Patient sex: F
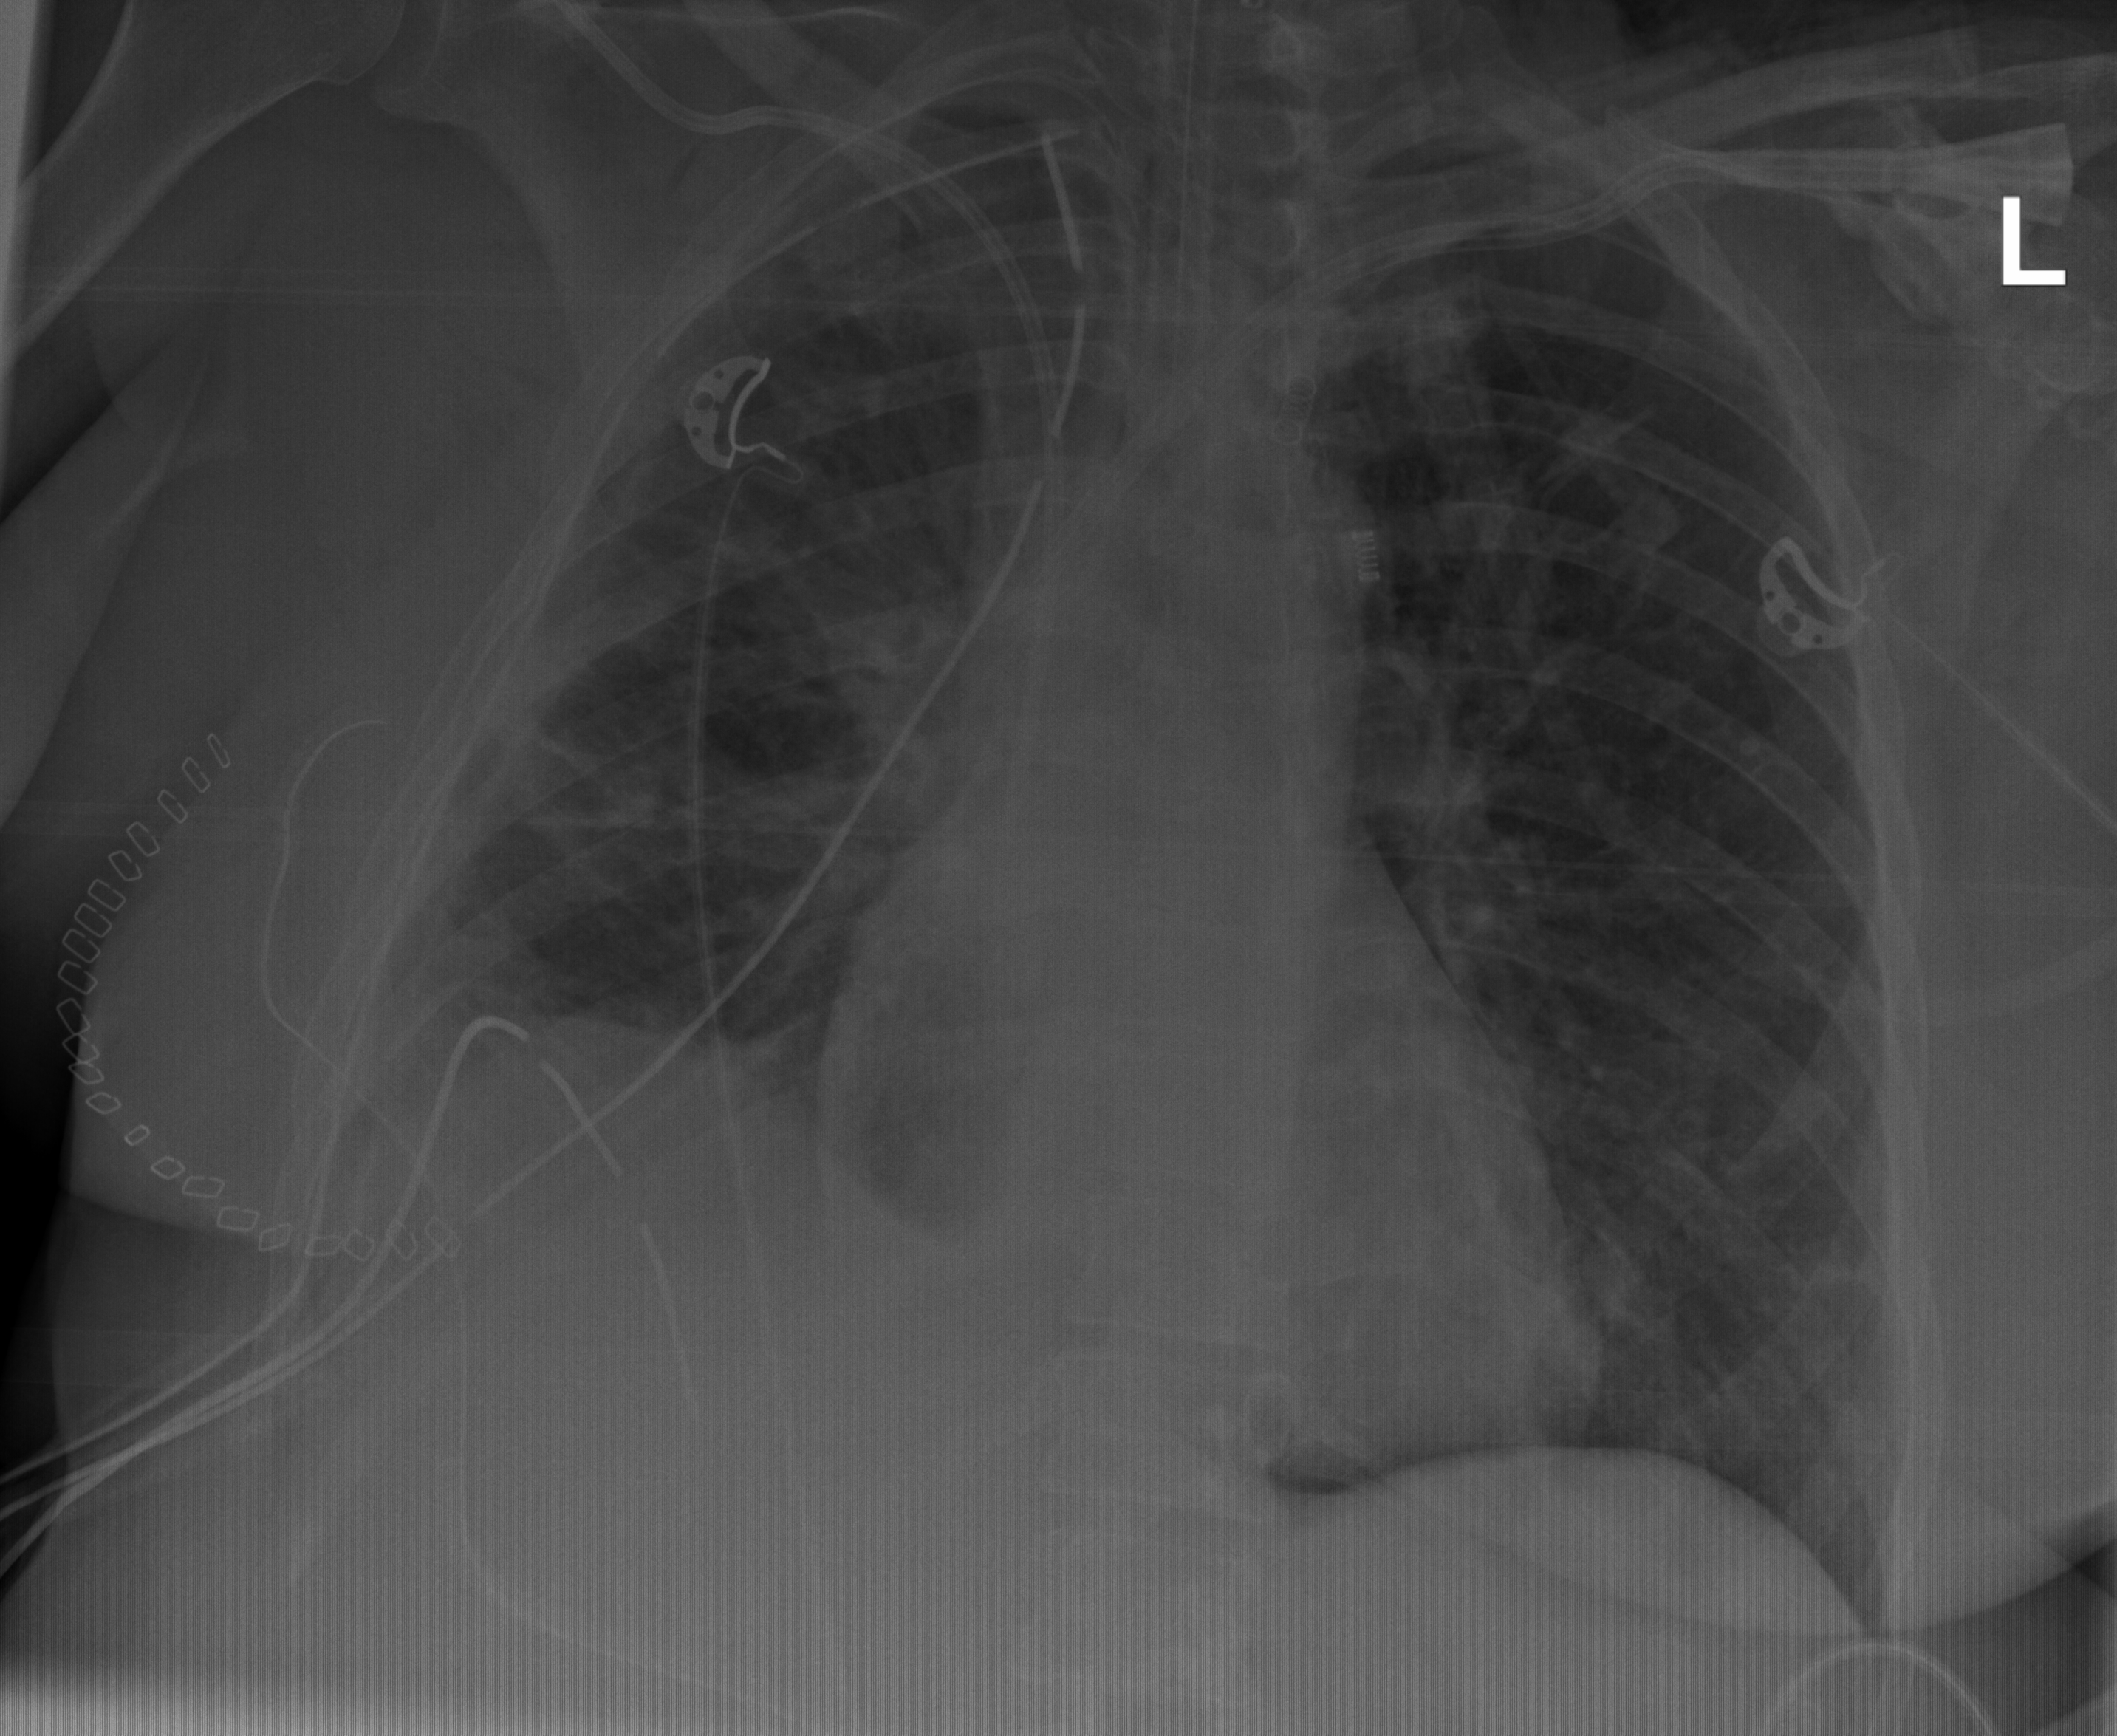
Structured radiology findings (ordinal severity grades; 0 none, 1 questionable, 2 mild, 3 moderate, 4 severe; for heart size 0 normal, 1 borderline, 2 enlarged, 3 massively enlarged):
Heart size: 0
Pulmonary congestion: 0
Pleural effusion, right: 2
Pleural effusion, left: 0
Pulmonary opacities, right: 3
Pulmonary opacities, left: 0
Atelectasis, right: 3
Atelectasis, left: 0